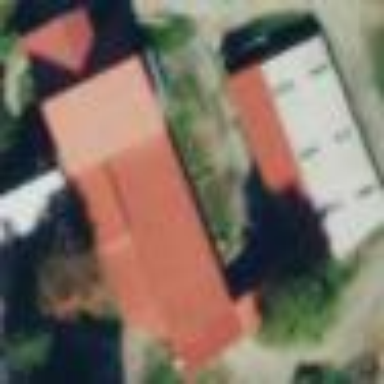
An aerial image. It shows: Stable.